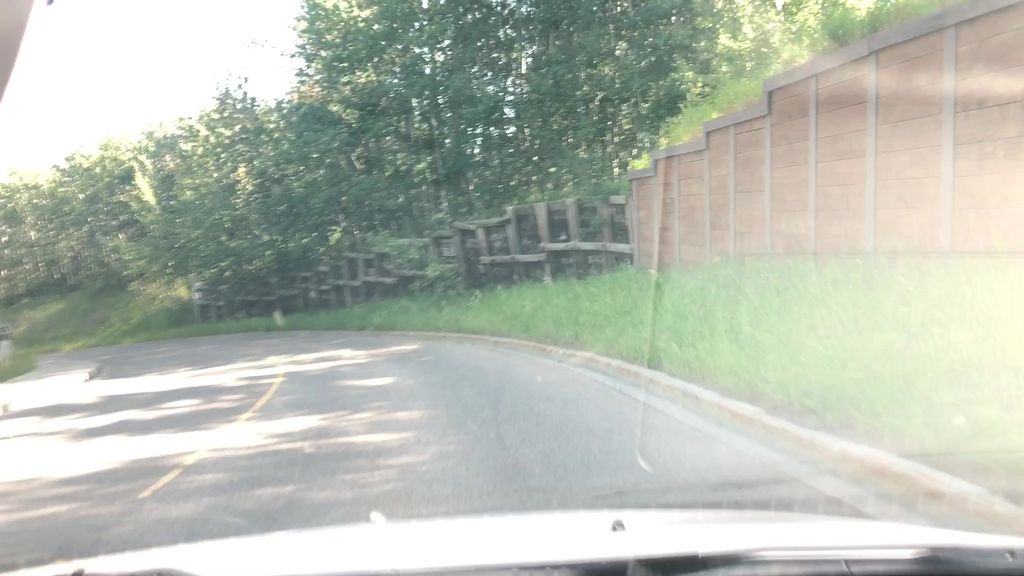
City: edmonton